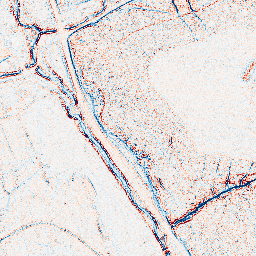
Category: classical
Decomposition family: uniform
Decomposition parameters: size: 3
Upsampling method: lanczos
Upsampling parameters: scale: 4
Upsampling scale: 4